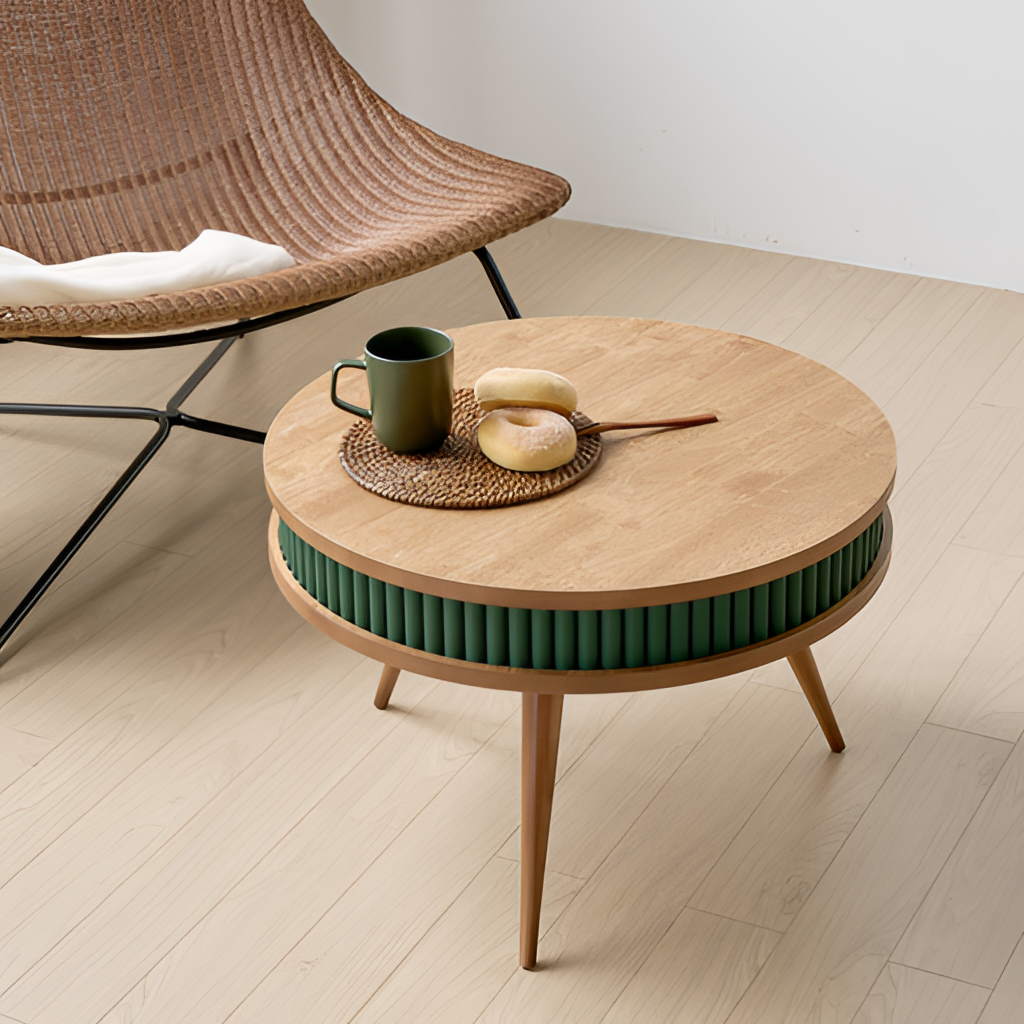
wood coffee table, living room, white paint wallpaper, with solid pattern, wood flooring, with plank pattern, minimalist